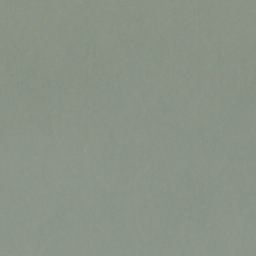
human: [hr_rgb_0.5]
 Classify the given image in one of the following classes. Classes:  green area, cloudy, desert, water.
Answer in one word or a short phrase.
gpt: cloudy